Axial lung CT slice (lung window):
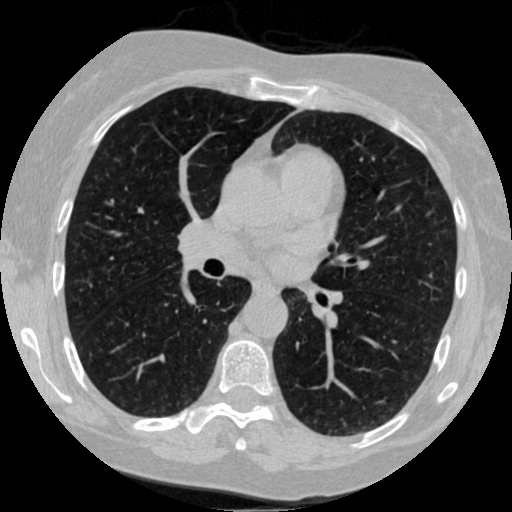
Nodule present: no